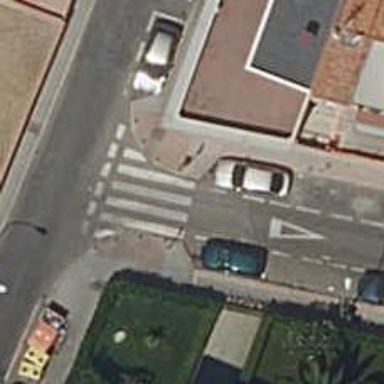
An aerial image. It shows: Zebra crossing on the road.